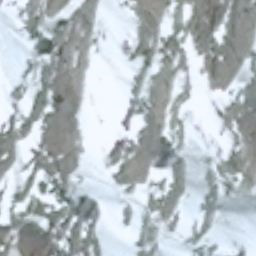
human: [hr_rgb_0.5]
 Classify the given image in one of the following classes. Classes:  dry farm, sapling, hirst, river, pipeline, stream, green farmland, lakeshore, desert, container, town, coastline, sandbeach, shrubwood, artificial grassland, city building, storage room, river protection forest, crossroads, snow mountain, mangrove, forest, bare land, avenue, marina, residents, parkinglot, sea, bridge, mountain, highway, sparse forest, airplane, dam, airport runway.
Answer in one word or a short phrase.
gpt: snow mountain